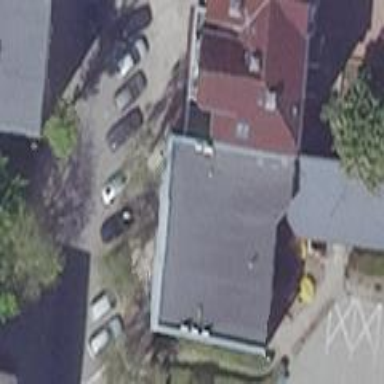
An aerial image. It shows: Office building.